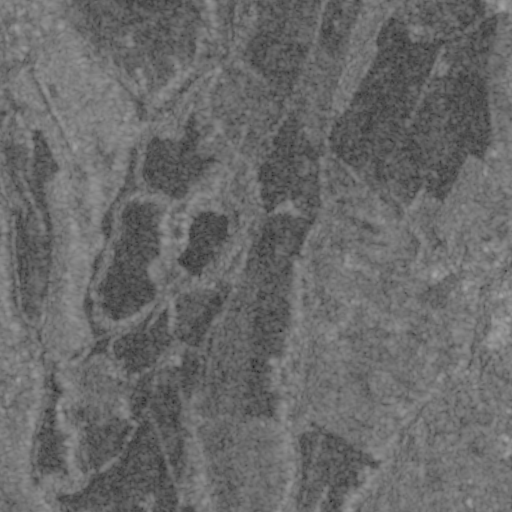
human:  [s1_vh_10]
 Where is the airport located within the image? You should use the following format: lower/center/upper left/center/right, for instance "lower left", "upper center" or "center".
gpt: The airport is located in the lower left of the image.
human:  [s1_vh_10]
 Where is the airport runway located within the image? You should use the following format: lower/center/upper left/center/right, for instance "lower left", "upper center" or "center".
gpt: The airport runway is located in the lower left of the image.
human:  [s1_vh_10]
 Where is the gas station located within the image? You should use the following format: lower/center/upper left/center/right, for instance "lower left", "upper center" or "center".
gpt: The gas station is located in the center right of the image.
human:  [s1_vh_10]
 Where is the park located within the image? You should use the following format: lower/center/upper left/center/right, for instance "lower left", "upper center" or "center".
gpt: The park is located in the center right of the image.
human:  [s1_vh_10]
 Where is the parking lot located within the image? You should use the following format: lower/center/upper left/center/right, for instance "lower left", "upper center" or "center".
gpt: The parking lot is located in the lower right of the image.
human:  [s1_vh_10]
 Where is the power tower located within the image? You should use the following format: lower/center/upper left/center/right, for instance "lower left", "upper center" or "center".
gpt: The power tower is located in the left of the image.
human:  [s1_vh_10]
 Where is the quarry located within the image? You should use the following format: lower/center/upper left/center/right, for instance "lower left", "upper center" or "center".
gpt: There is no quarry in the image.

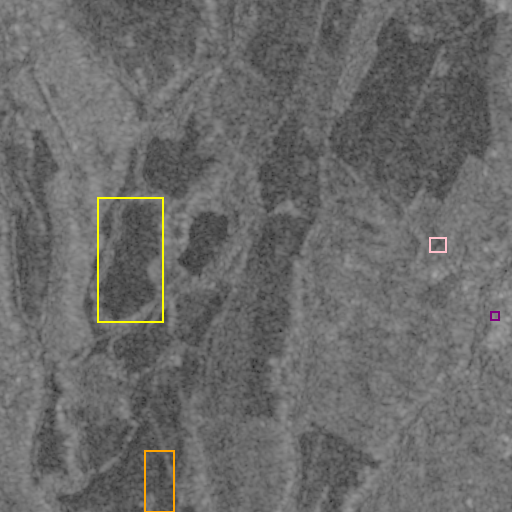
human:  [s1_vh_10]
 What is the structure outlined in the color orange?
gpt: The structure outlined in orange is an airport.
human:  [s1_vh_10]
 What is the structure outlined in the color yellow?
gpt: The structure outlined in yellow is a crop field.
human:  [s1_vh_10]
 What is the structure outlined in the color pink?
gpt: The structure outlined in pink is a park.
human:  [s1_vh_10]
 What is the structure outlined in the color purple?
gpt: The structure outlined in purple is a parking lot.
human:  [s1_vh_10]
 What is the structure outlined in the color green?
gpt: There is no green outline.